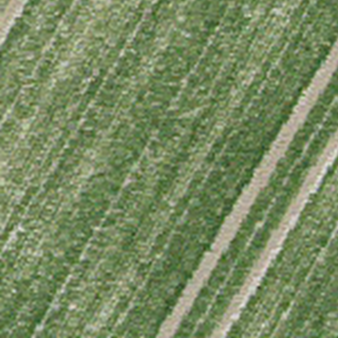
Label: other